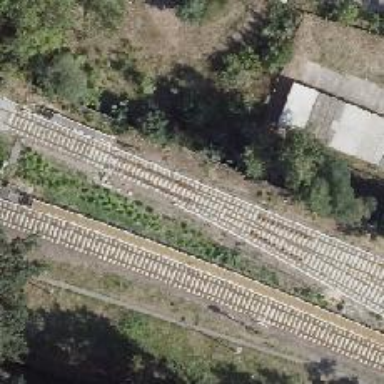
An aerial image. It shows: Yard serving electrified light rail.